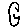
Label: moon